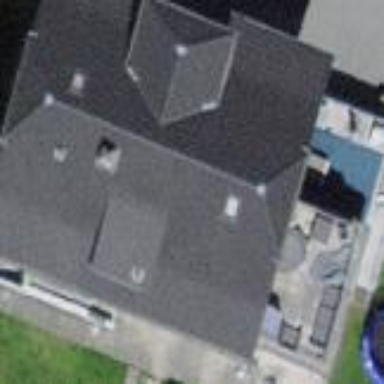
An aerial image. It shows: Building with half-hipped roof shape.